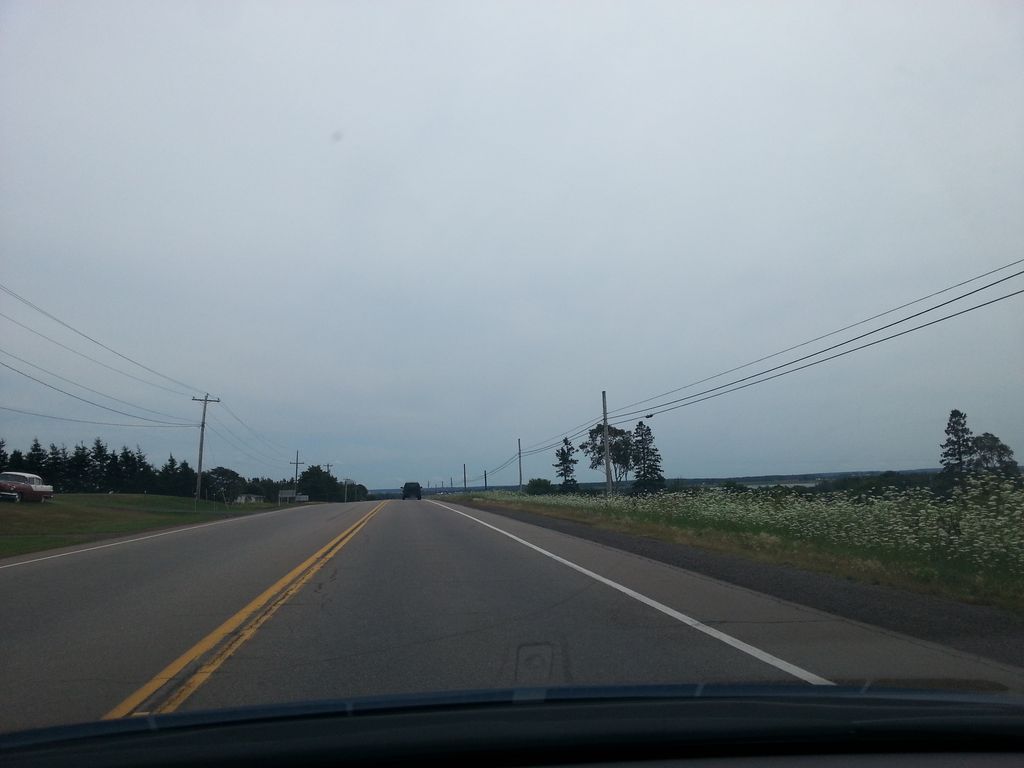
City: charlottetown